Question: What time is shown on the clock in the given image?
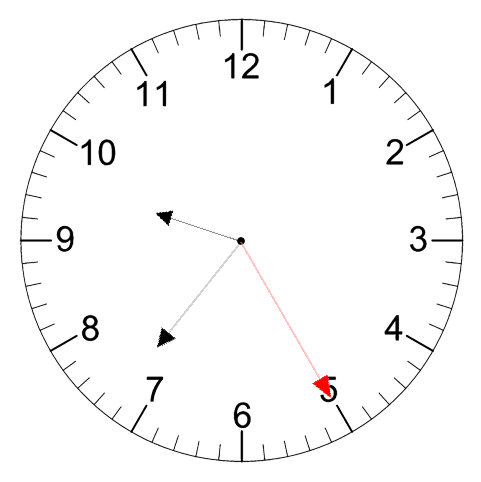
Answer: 09:36:25